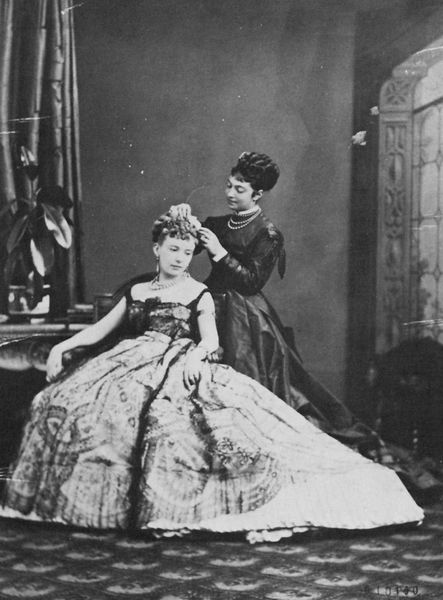
Titel: Cora Pearl und eine Freundin
Künstler: Andrè Adolphe Eugené Disdéri
Standort: Paris
Institution: Bibliothèque Nationale.
Schlagwörter: blätter, schatten, weiß, frauen, mädchen, sitzen, blume, damen, decolte, fenster, frau, frisur, glas, grau, haar, kleid, kleider, licht, ohrring, raum, schmuck, schwarz, stuhl, tisch, tür, zimmer, dame, haus, ball, fest, ornament, rock, schleife, teppich, flasche, jung, wand, arme, barock, dienerin, falten, haarschmuck, kragen, hals, hände, innenraum, portrait, spiegel, vorhang, boden, haare, interieur, kostüm, adel, kind, mutter, ohrringe, blatt, pflanze, hübsch, locken, perlen, prinzessin, seide, brunnen, adlig, schleppe, taille, bogen, zwei, fußboden, parkett, kette, vorbereitung, chair, curtain, curtains, fancy, hands, hat, white, window, women, arm, black, braut, carpet, crinoline, dark, dress, dresses, face, female, formal, girls, grey, hair, ladies, lady, old, robe, room, salon, seat, seated, sitting, skirt, table, wall, woman, dressing, flowers, gown, maid, pattern, picture, print, rug, servant, two, wardrobe, zofe, floor, plant, stube, vase, hochsteckfrisur, verträumt, gemach, halsschmuck, nachdenken, perlenkette, halskette, abendkleid, foto, fotografie, photographie, schulterfrei, eingang, nische, schönheit, schwarz-weiß, ketten, pracht, photo, biedermeier, toilette, topfpflanze, leben, wood, flower, gelassen, classic, tree, film, girl, house, blumenstock, baroque, child, drapes, noble, adlige, hochzeit, königin, steckfrisur, evening, plants, view, frisieren, kämmen, black and white, bodice, shadow, mother, träger, french, blaß, curls, desk, glass, necklace, nummer, smile, stecken, krinoline, reifrock, british, ballkleid, roben, victorian, dauerwelle, erwartung, party, royal, arms, leaves, antique, haarnadel, walls, manor, mansion, style, beauty, prächtig, scharf, windos, earring, earrings, dresser, schmücken, pearl, pearl necklace, pearls, ankleide, friseur, elegant, hochstecken, fisur, ausladend, katte, frauenzimmer, dance, standing, petticoat, teppig, females, intimate, royalty, elaborate, photograph, photography, herrin, halsketten, perlenketten, potrait, ring, toilettentisch, distorted, tiles, daughter, abendkreid, aufstecken, ballbkleid, friesieren, friseurin, paradekleid, black dress, wig, tile, gummibaum, grand, boudoir, toilet, jewelry, pretty, whit, princess, wealthy, natural, wite, indoor, chain, inside, white dress, closet, hairstyle, hairdo, 19th century, grayscale, sw, olle ische, traum, überlegung, gedanke, gewand, muster, blumentopf, two women, hair], black\whitw, hir, womwn, curly, 1950, earings, womane, curting, hairdresser, neklace, jewels, carpte, hairdress, sitiing, nanny, jewellery, vintage, passivity, domestication, do up, jewlery, mom, updo, curtian, getting dressed, ruby, daguerrotype, scale of grey, paisley, denerin, kammerzofe, hair make, assistant, friesieryene, angkleide, bll, lady in waiting, dressing room, black and white], aufsteckfirsur, coif, hairpin, oold, old photo, stoff, styling, ballgown, perls, hairdressing, primping, mama, insidde, dmaaged, mullion, pannier, ballgow, pattern], curling hair